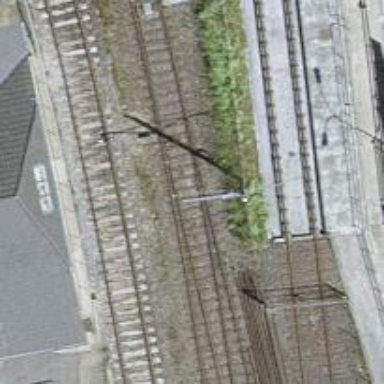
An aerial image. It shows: Railway switch.